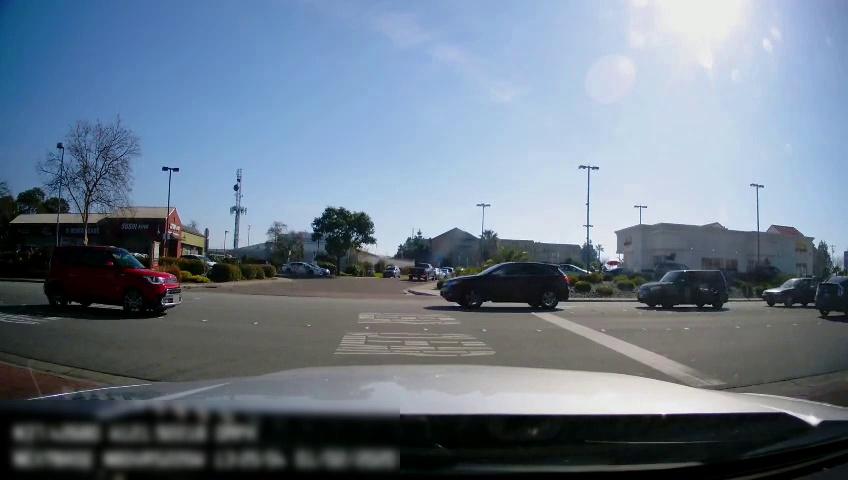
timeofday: Day
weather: Sunny
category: Drivable Space
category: Vehicles | SUV
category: Vehicles | Car
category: Vehicles | Truck
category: Vehicles | SUV
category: Vehicles | Car
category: Vehicles | Car
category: Vehicles | Car
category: Vehicles | Car
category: Lanes | Current Lane